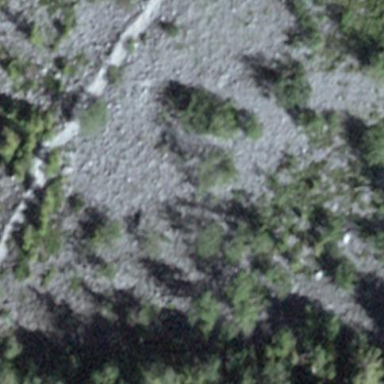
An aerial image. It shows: Scree landscape.